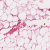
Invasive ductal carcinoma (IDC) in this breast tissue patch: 0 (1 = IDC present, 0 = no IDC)